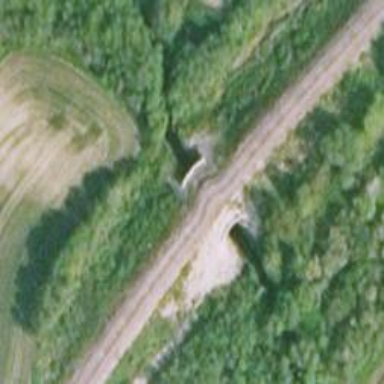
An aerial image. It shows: Bridge over railway track of class B1.